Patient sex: F
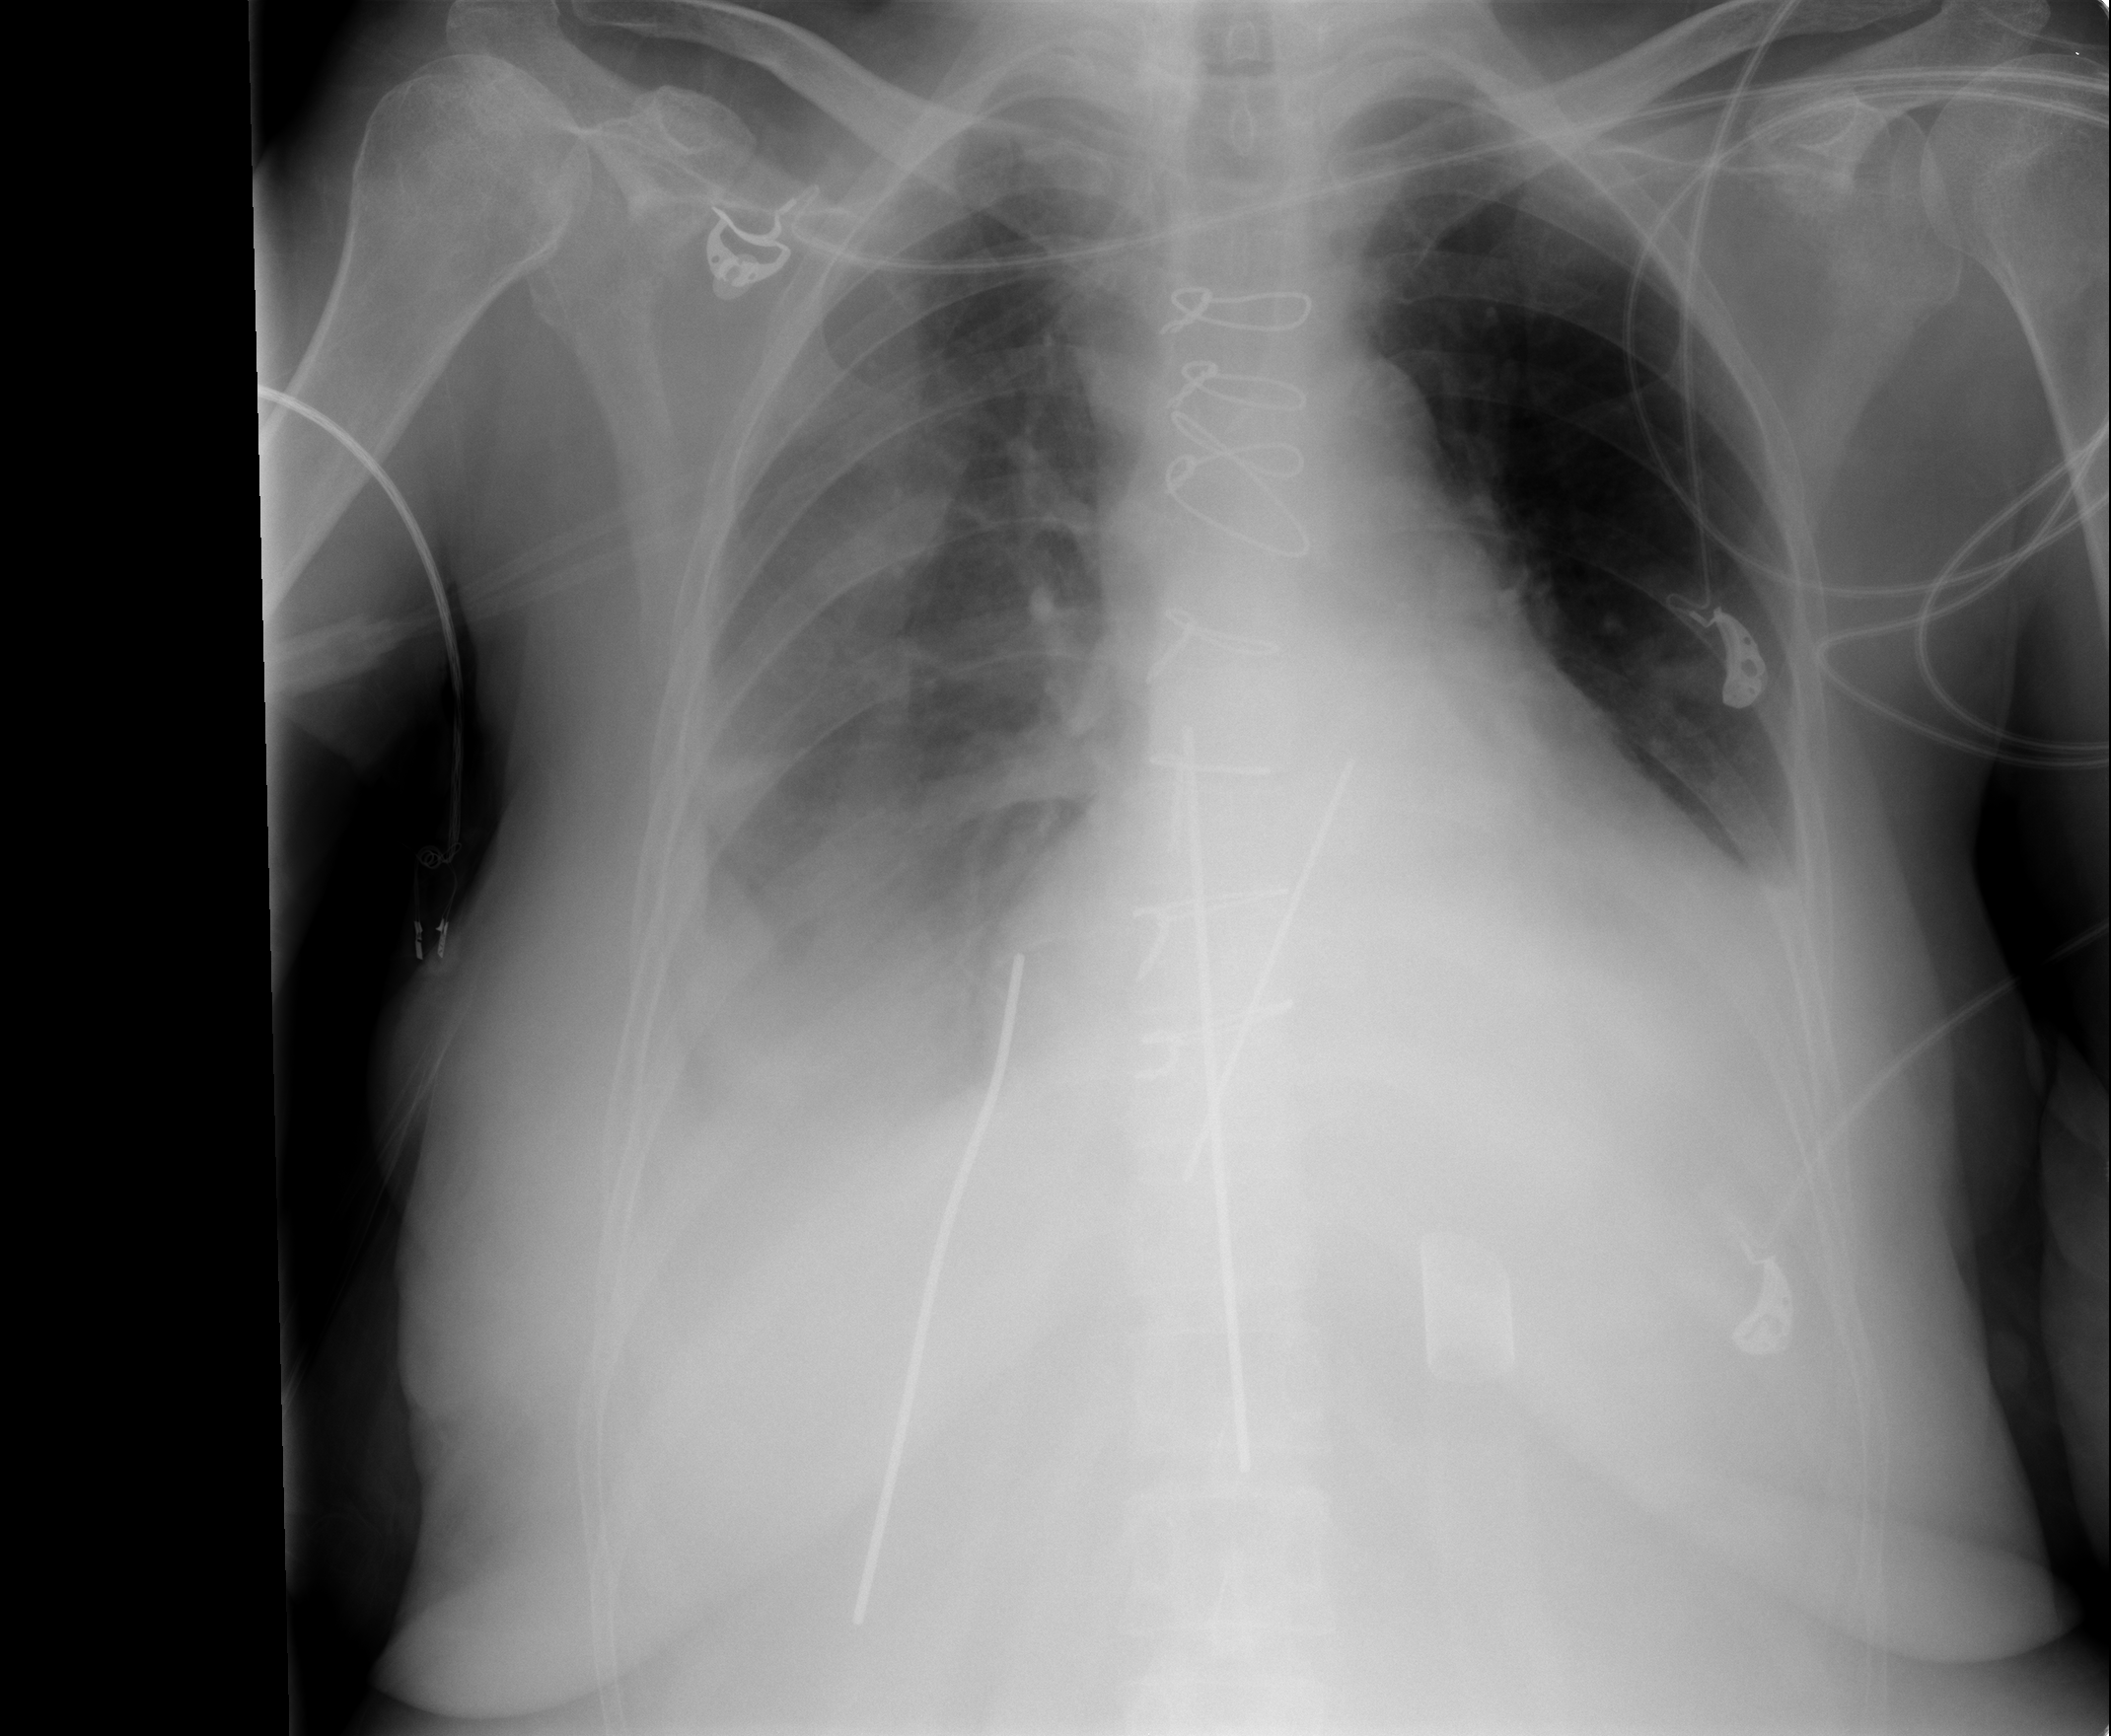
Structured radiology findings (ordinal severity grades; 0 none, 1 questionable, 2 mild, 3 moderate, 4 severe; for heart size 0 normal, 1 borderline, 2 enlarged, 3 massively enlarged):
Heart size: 2
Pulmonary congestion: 0
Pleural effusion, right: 2
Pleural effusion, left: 1
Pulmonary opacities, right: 0
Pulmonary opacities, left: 0
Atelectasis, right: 2
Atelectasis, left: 0